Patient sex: M
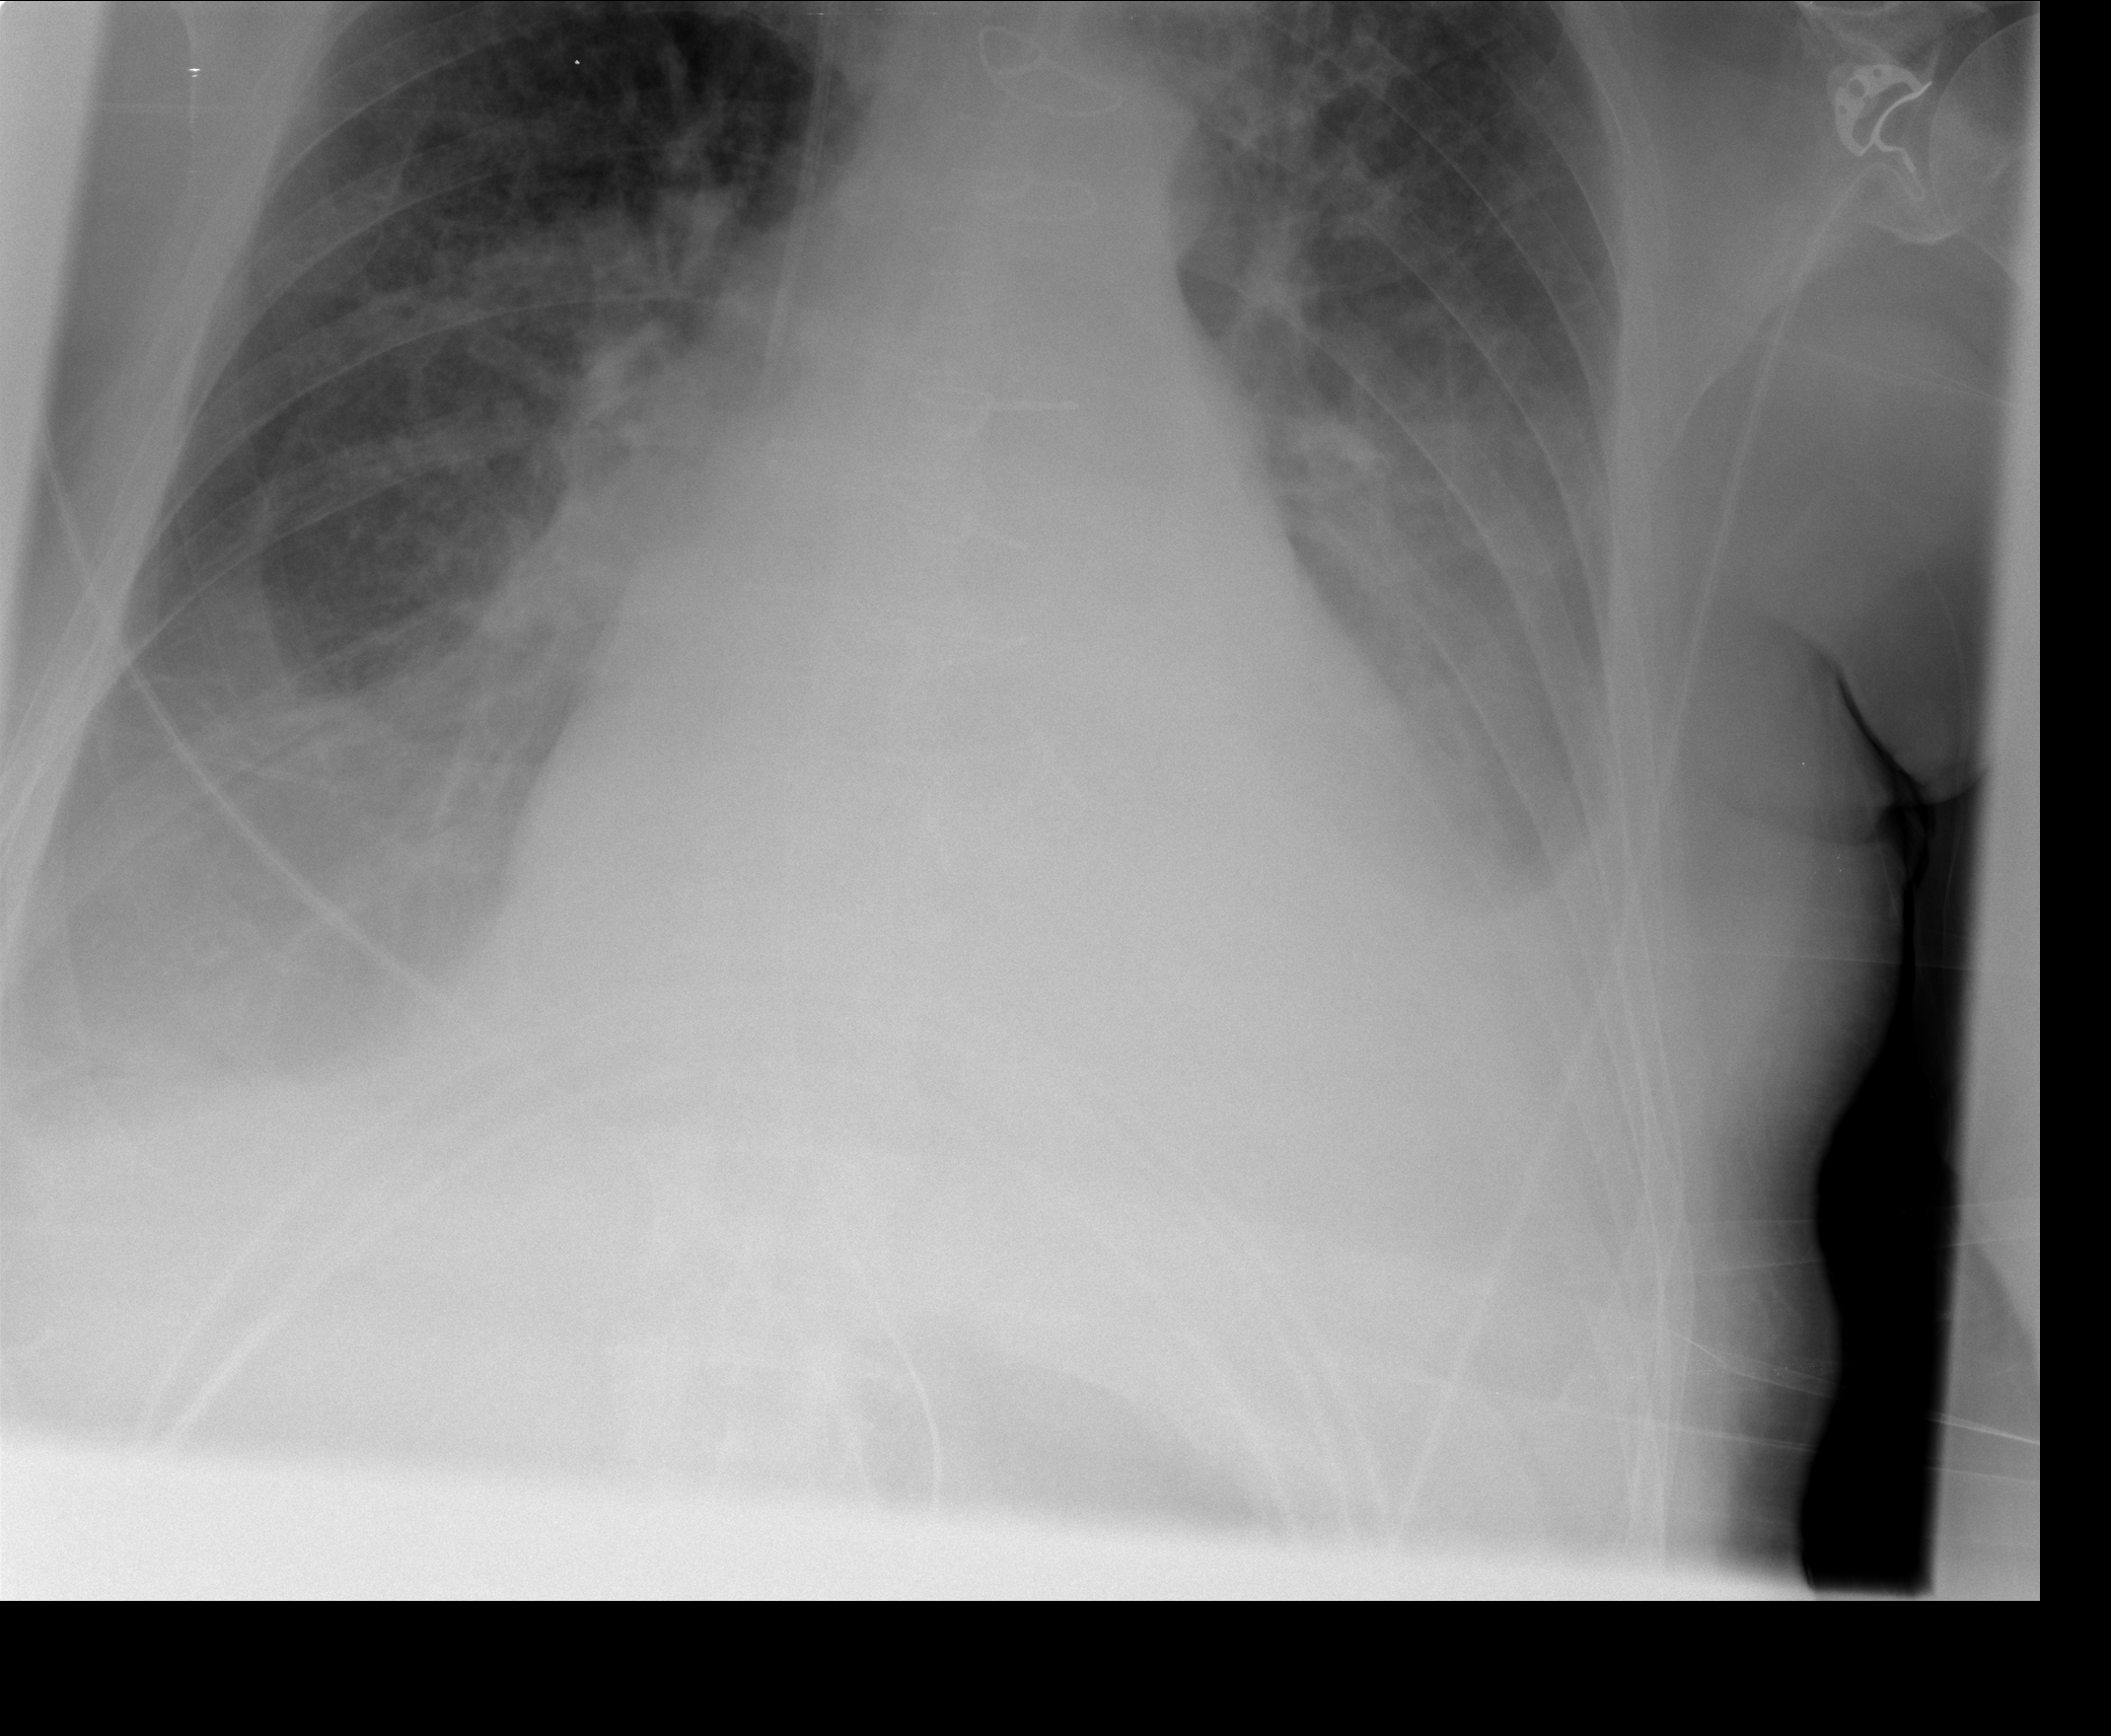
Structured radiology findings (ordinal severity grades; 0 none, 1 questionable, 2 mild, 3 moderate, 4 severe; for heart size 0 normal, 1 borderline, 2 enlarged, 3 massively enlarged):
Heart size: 2
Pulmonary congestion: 2
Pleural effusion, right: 3
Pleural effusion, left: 3
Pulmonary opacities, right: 3
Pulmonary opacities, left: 2
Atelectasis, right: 2
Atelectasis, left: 2